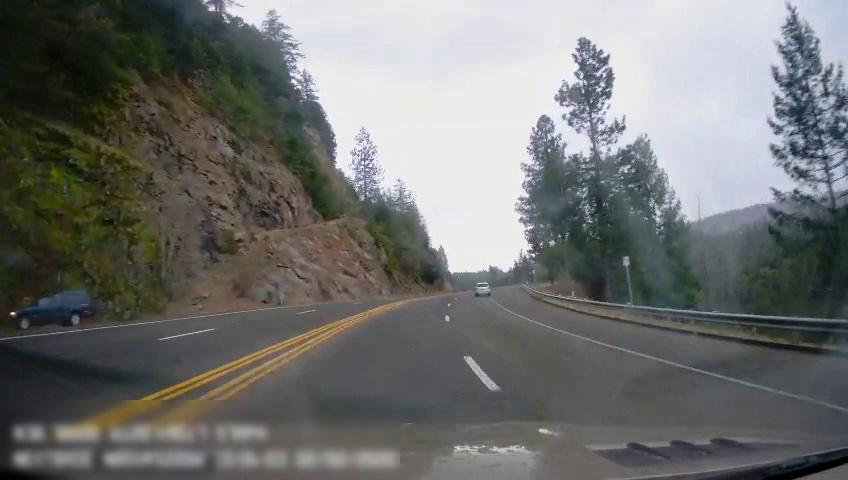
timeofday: Day
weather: Cloudy
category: Drivable Space
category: Vehicles | Car
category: Vehicles | Truck
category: Lanes | Alternate Lane
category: Lanes | Alternate Lane
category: Lanes | Alternate Lane
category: Lanes | Current Lane
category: Lanes | Current Lane
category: Lanes | Alternate Lane